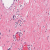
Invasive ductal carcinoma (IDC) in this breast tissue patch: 0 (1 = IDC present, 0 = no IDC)